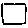
Label: square